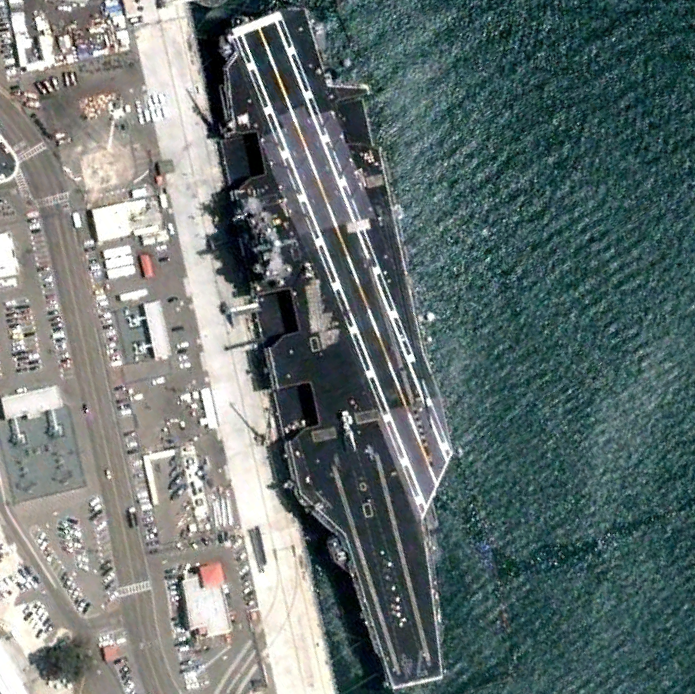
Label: Nimitz-class_aircraft_carrier